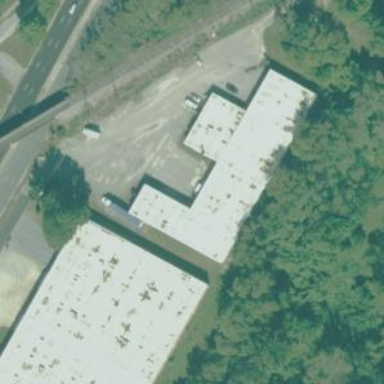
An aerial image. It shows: Commercial building.